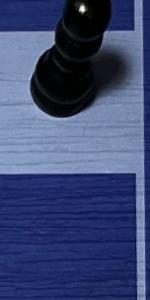
Label: Empty